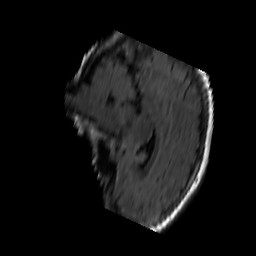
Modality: FLAIR
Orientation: sagittal
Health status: ill
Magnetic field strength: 3 T